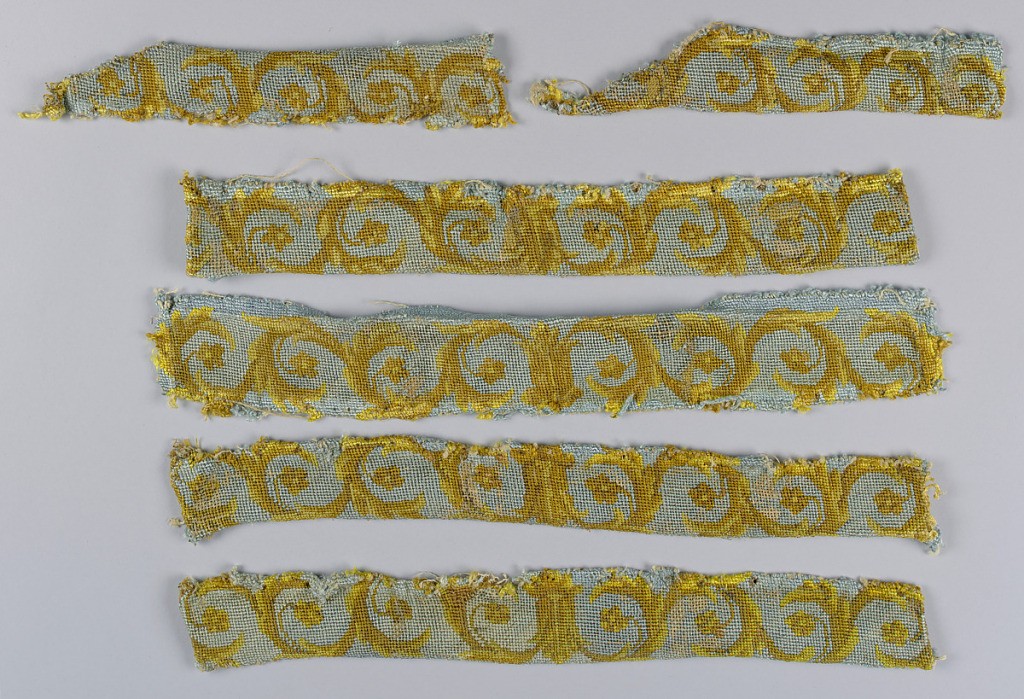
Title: Borders
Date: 1800–1810
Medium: linen, silk Technique: counted stitch embroidery
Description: Borders of upholstery fabric in a design of a floral scroll.